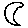
Label: moon